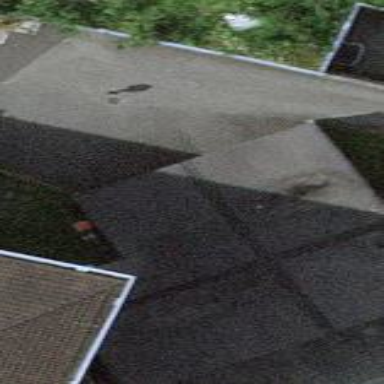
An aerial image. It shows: Garage.